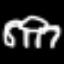
Label: frog